Brain MRI, t1w sequence, axial 2D slice.
Patient: age 45, sex F, weight 75 kg, height 1.65 m
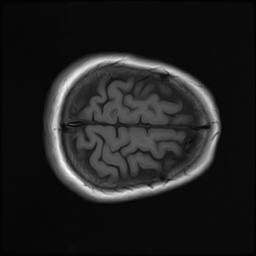